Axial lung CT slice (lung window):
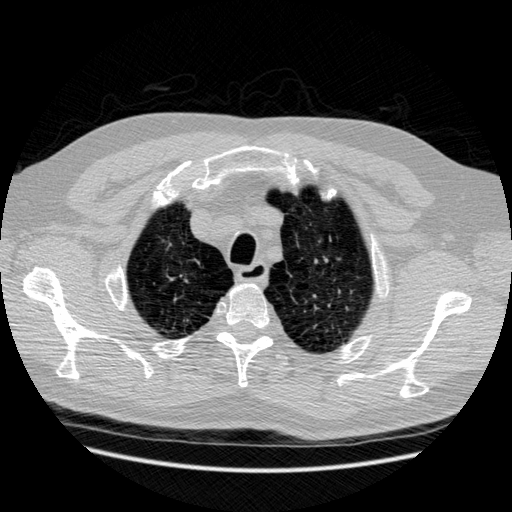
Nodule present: no